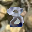
Label: 8